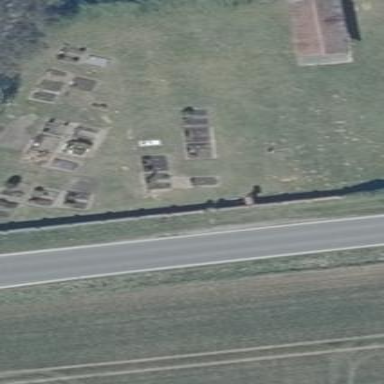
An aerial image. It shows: Cemetery.